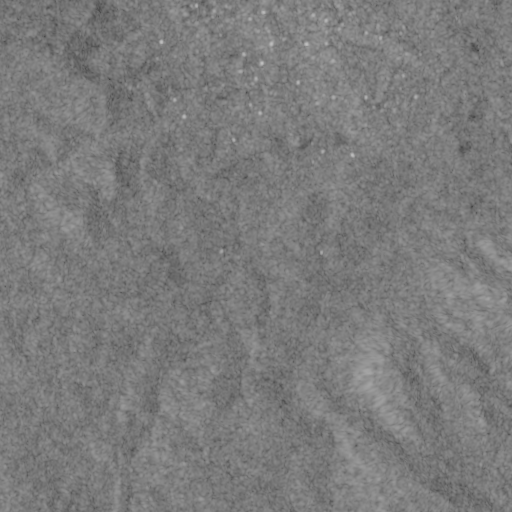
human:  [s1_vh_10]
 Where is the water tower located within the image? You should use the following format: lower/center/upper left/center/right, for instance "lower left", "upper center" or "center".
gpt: The water tower is located in the upper center of the image.
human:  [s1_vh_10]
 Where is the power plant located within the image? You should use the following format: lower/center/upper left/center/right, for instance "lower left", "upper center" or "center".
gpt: There is no power plant in the image.

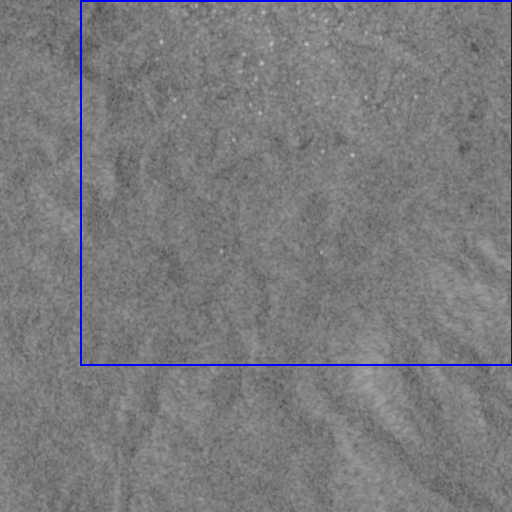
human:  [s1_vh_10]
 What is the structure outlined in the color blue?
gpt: The structure outlined in blue is a crop field.
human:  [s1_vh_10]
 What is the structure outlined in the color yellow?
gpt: There is no yellow outline.